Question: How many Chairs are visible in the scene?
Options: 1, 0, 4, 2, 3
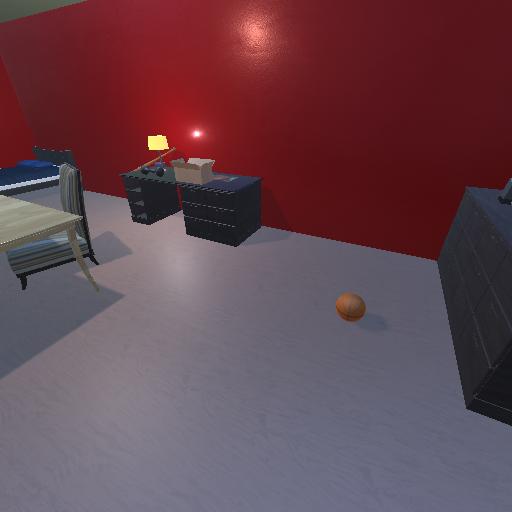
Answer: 1